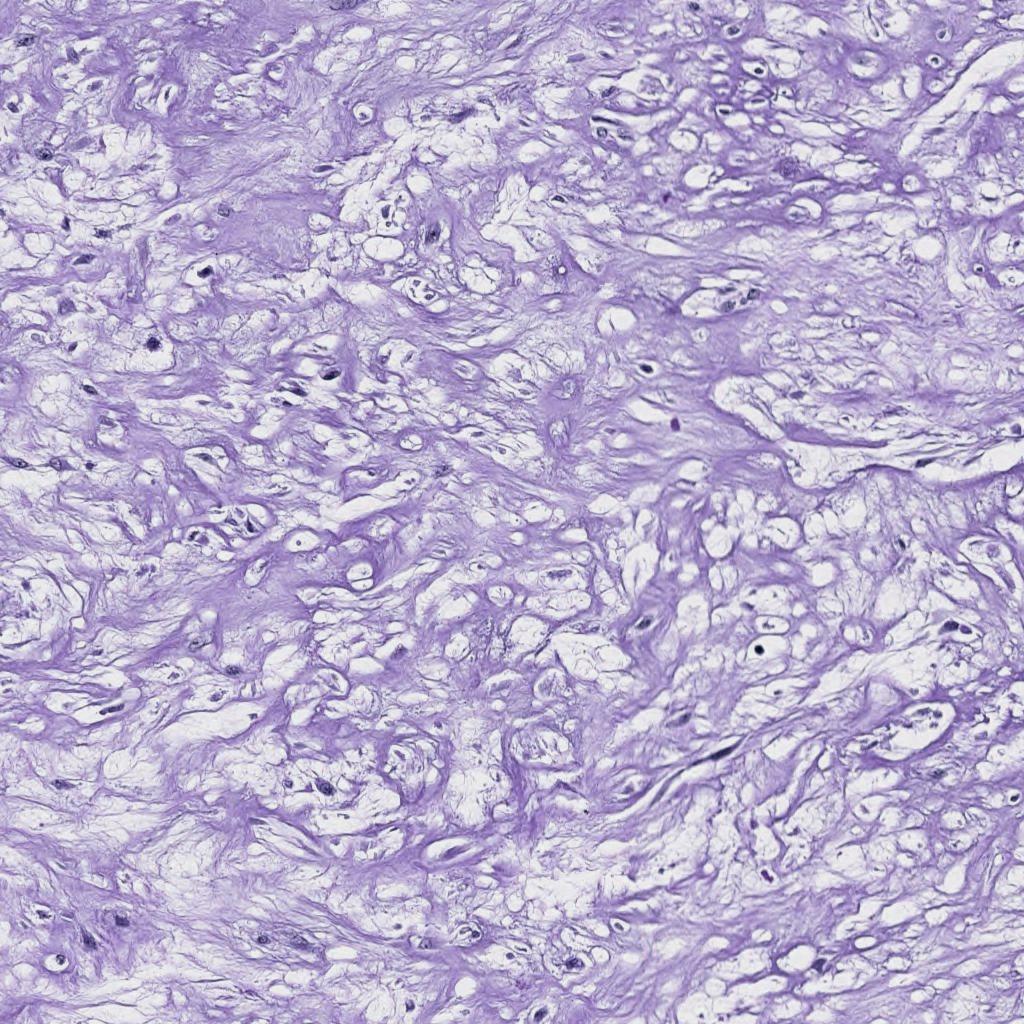
Label: Non-Viable-Tumor